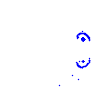
Particle: pion